Question: while running rake db:migrate i get the following error :
> rake db:migrate(in /Users/hrastogi/ruby_project/contactlist)
rake aborted!
no such file to load -- mysql2/mysql2
the trace shows that
> /Users/hrastogi/.rvm/gems/ruby-1.9.2-p180/gems/mysql2-0.2.6/lib/mysql2.rb:7:in 'require'/Users/hrastogi/.rvm/gems/ruby-1.9.2-p180/gems/mysql2-0.2.6/lib/mysql2.rb:7:in '<top (required)>'
So i went to mysql2.rb and i see the error is at line
'''
require 'mysql2/mysql2
'''
this means that mysql2 is missing some modules.
The way i installed mysql2 is
> sudo gem install mysql2 --version="0.2.6" -- --srcdir=/usr/local/mysql/include
and my gem list shows
> abstract (1.0.0)
actionmailer (3.0.9)
actionpack (3.0.9)
activemodel (3.0.9)
activerecord (3.0.9)
activeresource (3.0.9)
activesupport (3.0.9)
arel (2.0.10)
builder (2.1.2)
bundler (1.0.15)
erubis (2.6.6)
i18n (0.5.0)
mail (2.2.19)
mime-types (1.16)
mysql2 (0.2.6)
polyglot (0.3.1)
rack (1.2.3)
rack-mount (0.6.14)
rack-test (0.5.7)
rails (3.0.9)
railties (3.0.9)
rake (0.8.7)
rdoc (3.8)
redcar (0.11)
rubyzip (0.9.4)
sqlite3 (1.3.3)
thor (0.14.6)
treetop (1.4.9)
tzinfo (0.3.29)
i saw similar posts here but didnt get much help...
mysql version is 5.1.57 for 64bit amd mac os is 10.6.6
i tried installing with giving path name to mysql_config but that didnt work.
any help appreciated.

Di i need to have libmysqlclient.16.dylib or any other library for client ?
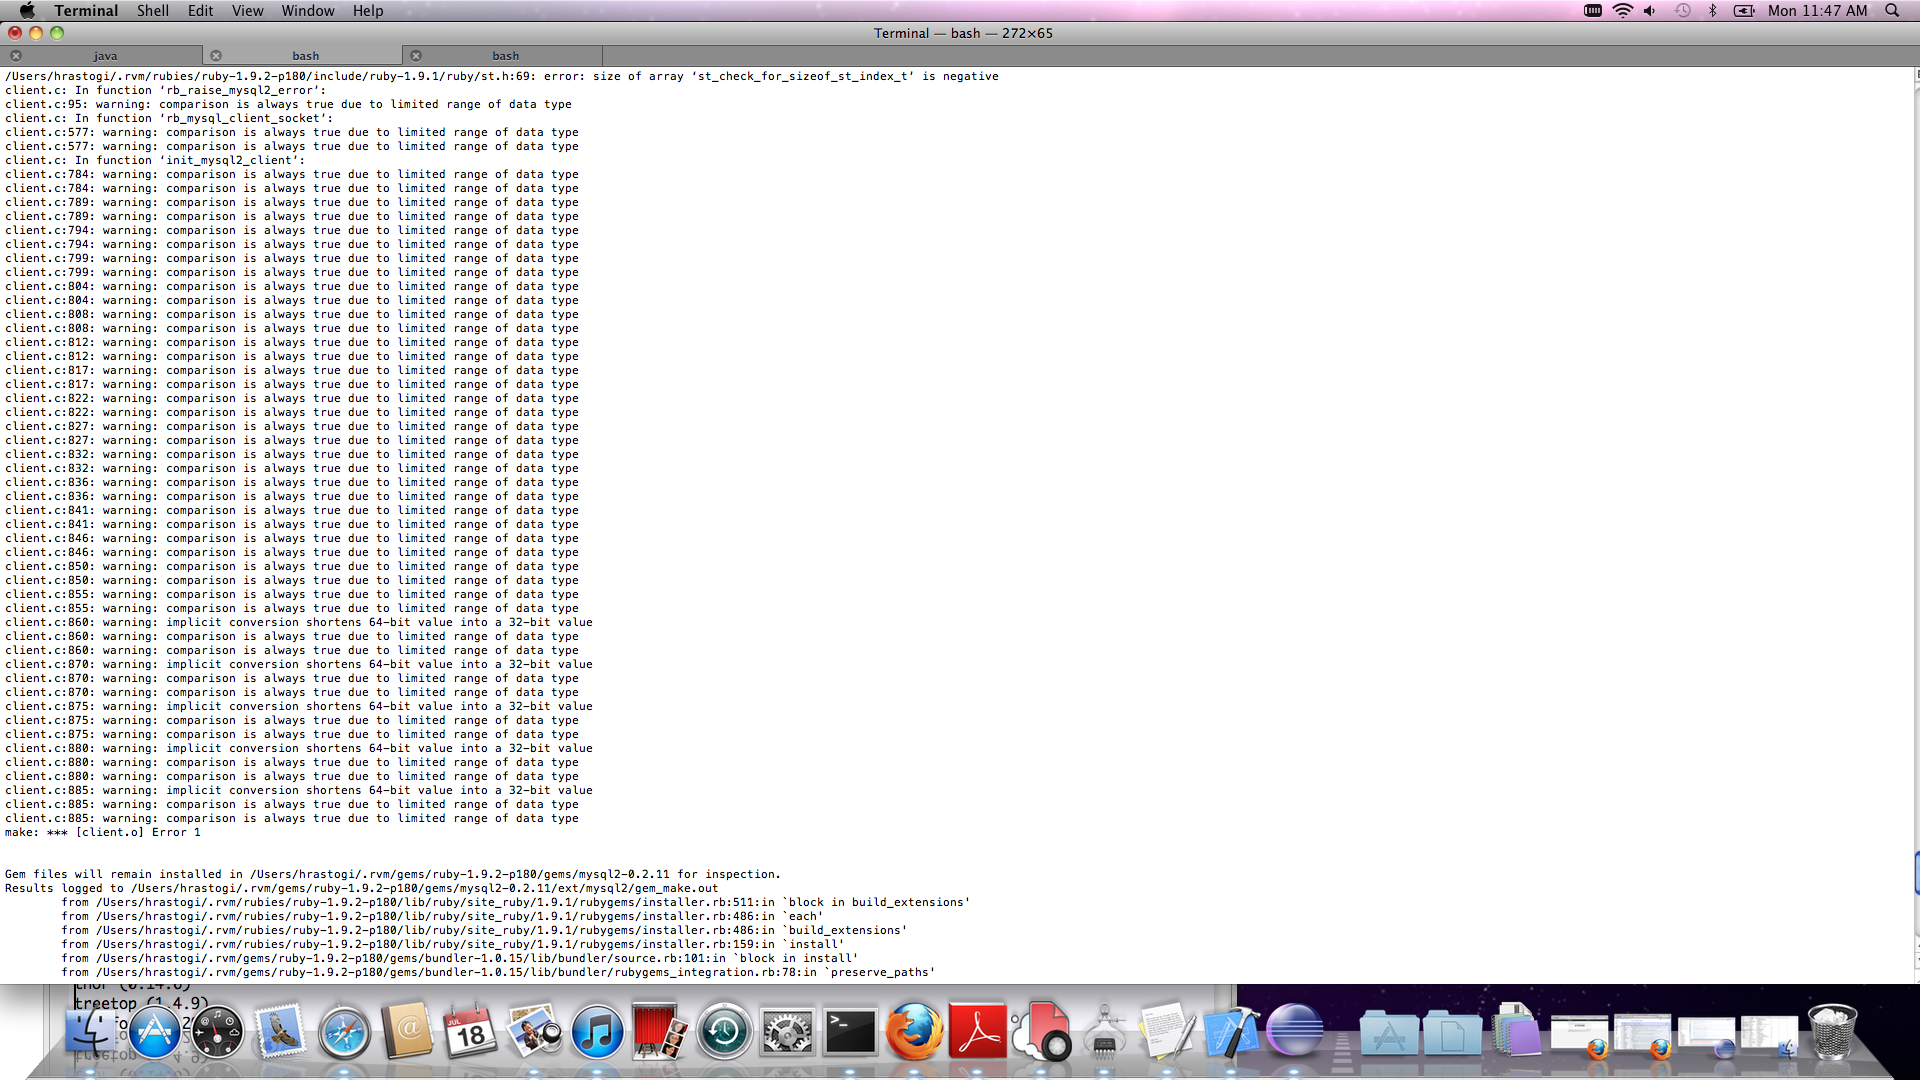
Answer: the gem called 'mysql2'. the convention is about subdirectories to organize the files autoload.
use this in your Gemfile
'''
gem 'mysql2', '~> 0.2.7'
'''